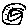
Label: triangle